Question: I'm using NHibernate 3.2 and I have a problem with mapping a collection.
After querying a user account...
'''
UserAccount userAccount = (from u in Session.Query<UserAccount>()
where u.Username == username
select u).SingleOrDefault();
'''
... the 'Role' property holds an empty collection while the 'roles' field contains actual items:

Is this a bug in NH 3.2 or something? I'm pretty sure it did work on 3.1.
I figure something might be wrong with the proxy behavior, specifically the override that handles lazy loading for the 'Roles' property. However, I don't know how to inspect the generated proxy class (using an IL decompiler) because as far as I know it lives only in memory at run time.
To help me find out what's going on inside the proxy, I've just posted this question: <URL>. I think the subject deserves to be a question on its own because it may be of use in many other situations.
Well, I managed to decompile the dynamic proxy class. This is the method that manages lazy loading for the 'Roles' property:
'''
public override IEnumerable<Role> get_Roles()
{
IInterceptor interceptor = this.Interceptor;
if (interceptor == null)
{
throw new NotImplementedException();
}
object[] args = new object[0];
InvocationInfo info = new InvocationInfo(
this, (MethodInfo)methodof(UserAccount.get_Roles),
null, new Type[0], args);
args = info.Arguments;
return (IEnumerable<Role>)interceptor.Intercept(info);
}
'''
I don't think anything special is going on here though.
While debugging the interceptor (which is partially shown below), I noticed that when it is called for 'methodName == "get_Roles"', for the 'TargetInstance' property (which is a 'UserAccount' in this case), it's 'roles' field is an empty collection. Right before accessing the 'Roles' property on the proxy instance though, the proxy's 'role' field have a populated collection.
'''
public class DefaultDynamicLazyFieldInterceptor
: IFieldInterceptorAccessor, Proxy.DynamicProxy.IInterceptor
{
...
public object Intercept(InvocationInfo info)
{
var methodName = info.TargetMethod.Name;
if (FieldInterceptor != null)
{
...
'''
When checking the 'InvocationInfo' instance, the 'proxy' and the 'Target' instances have a 'roles' field, containing a populated collection.
I think that I've ran into <URL>.
Here are the entity classes:
'''
public class UserAccount : Entity
{
...
private IList<Role> roles;
public virtual IEnumerable<Role> Roles
{
get
{
return roles;
}
}
...
}
public class Role : Entity
{
...
}
'''
Here's a part of the HBM mapping file for the UserAccount mapping:
'''
<hibernate-mapping xmlns="urn:nhibernate-mapping-2.2" default-access="property"
auto-import="false" default-cascade="none" default-lazy="true">
<class xmlns="urn:nhibernate-mapping-2.2" dynamic-insert="true"
dynamic-update="true" schema="[MySchema]" mutable="true"
name="MyNamespace.UserAccount, MyAssembly, Version=1.0.0.0, Culture=neutral, PublicKeyToken=null"
table="UserAccounts">
...
<bag access="nosetter.camelcase" cascade="none" name="Roles"
schema="[MySchema]" table="UserAccounts_Roles" mutable="true">
<key>
<column name="UserAccountId" />
</key>
<many-to-many class="MyNamespace.Role, MyAssembly, Version=1.0.0.0, Culture=neutral, PublicKeyToken=null">
<column name="RoleId" />
</many-to-many>
</bag>
...
</class>
</hibernate-mapping>
'''
And here's part of the HBM that specifies the Role mapping:
'''
<hibernate-mapping xmlns="urn:nhibernate-mapping-2.2" default-access="property"
auto-import="false" default-cascade="none" default-lazy="true">
<class xmlns="urn:nhibernate-mapping-2.2" dynamic-insert="true"
dynamic-update="true" schema="[MySchema]" mutable="true"
name="MyNamespace.Role, MyAssembly, Version=1.0.0.0, Culture=neutral, PublicKeyToken=null"
table="Roles">
...
</class>
</hibernate-mapping>
'''
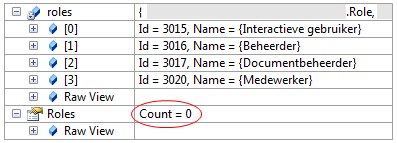
Answer: I just checked the 2772 issue and apparently it has been fixed, set to be released in the next major version of NHibernate (which is planned to be called 4.0). Therefore I'm marking the question as answered, albeit a little premature.